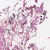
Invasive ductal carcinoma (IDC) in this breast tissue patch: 0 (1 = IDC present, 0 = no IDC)